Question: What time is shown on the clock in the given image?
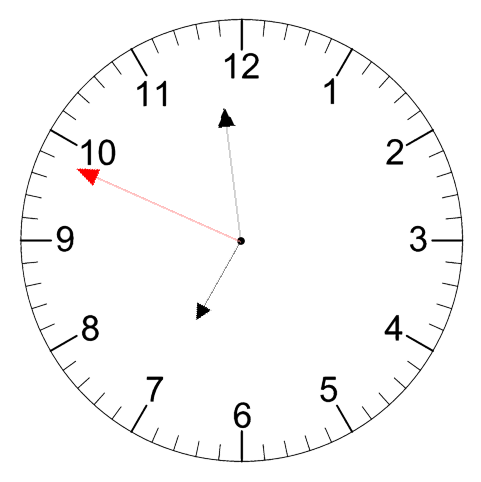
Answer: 06:58:49